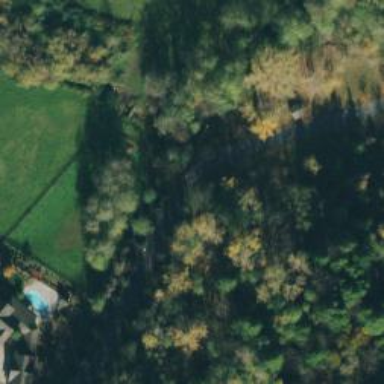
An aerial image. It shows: Culvert tunnel.